Breast ultrasound image
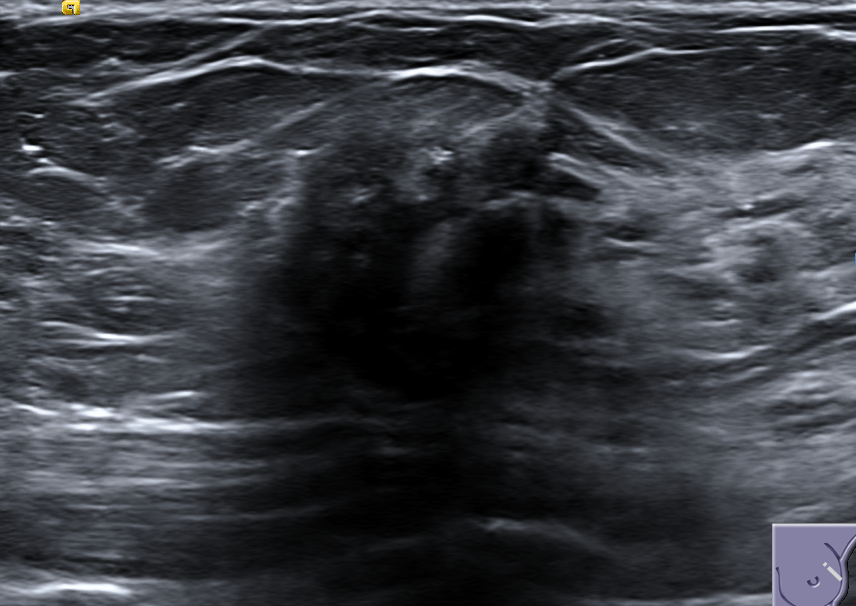
Diagnosis: benign